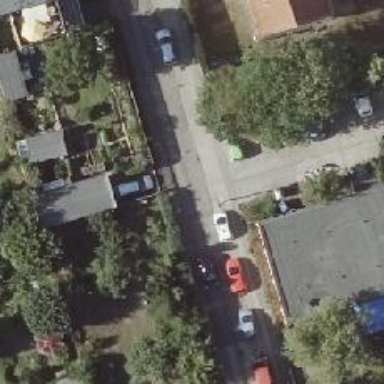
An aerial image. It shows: Concrete footway.